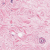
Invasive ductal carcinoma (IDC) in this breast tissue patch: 0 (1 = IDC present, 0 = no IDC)